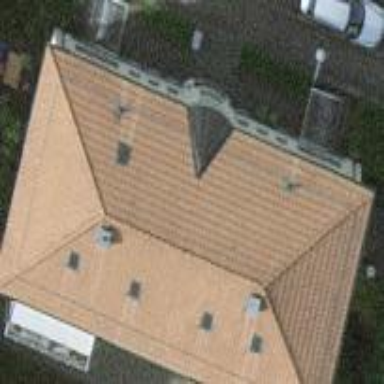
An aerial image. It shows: Building with hipped roof.